Aerial crown-view tile of a tropical tree (Barro Colorado Island, Panama), acquired 20250217:
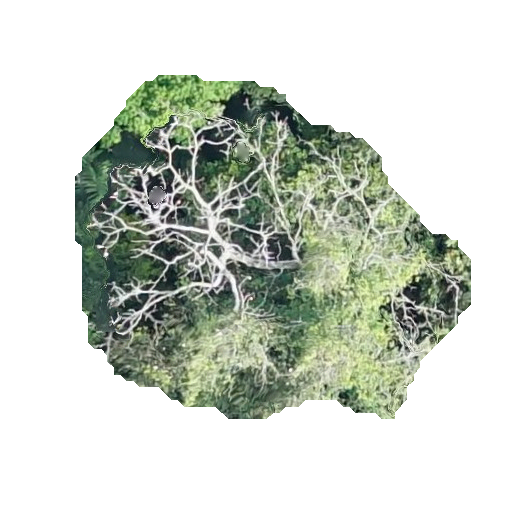
Species: Ceiba pentandra
GBIF accepted scientific name: Ceiba pentandra
Crown area: 146.646 m²